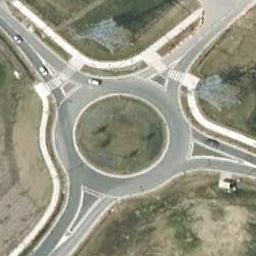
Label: roundabout